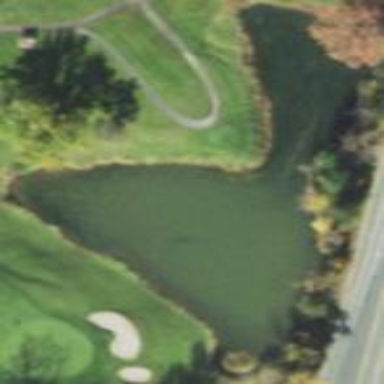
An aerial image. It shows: Water hazard on golf course. The hazard is natural water feature.